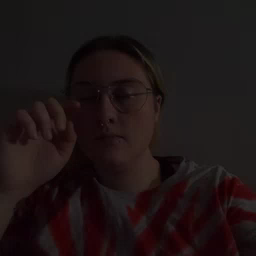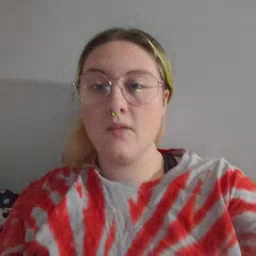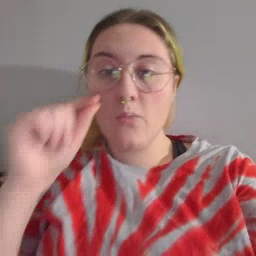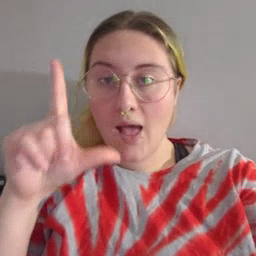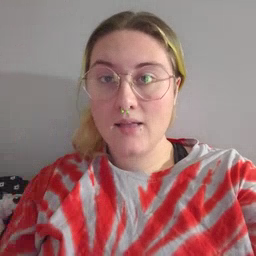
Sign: awake